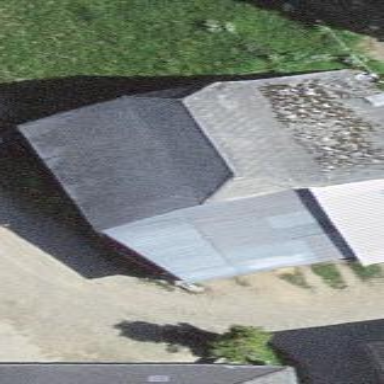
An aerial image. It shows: Barn.